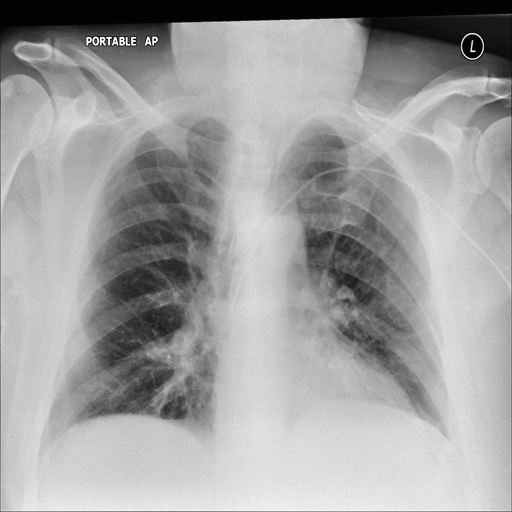
Finding: NORMAL